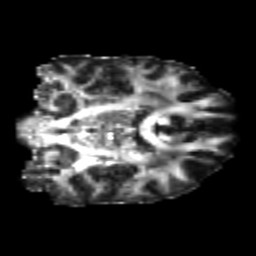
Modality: FA
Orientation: coronal
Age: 26
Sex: female
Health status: healthy
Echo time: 0.074 s